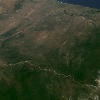
Label: land